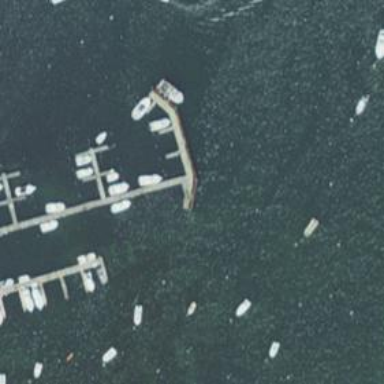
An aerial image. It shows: Man-made pier.